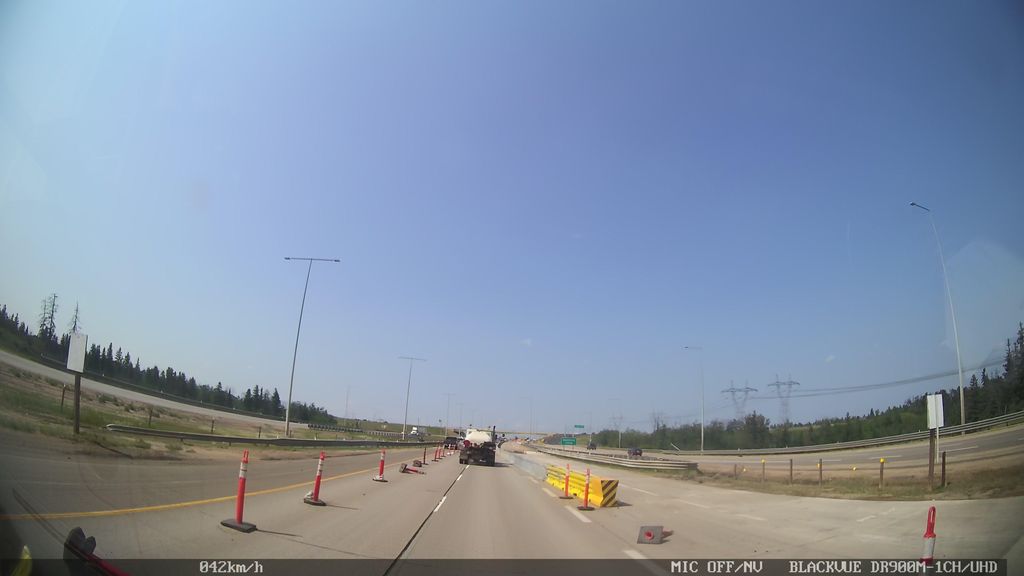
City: edmonton